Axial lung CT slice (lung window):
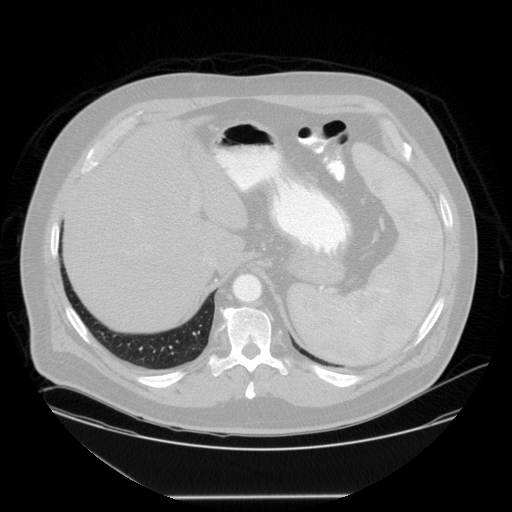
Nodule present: no